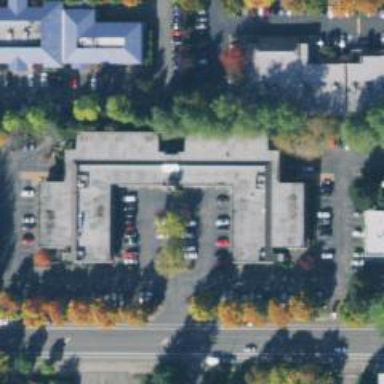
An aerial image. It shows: Healthcare clinic.